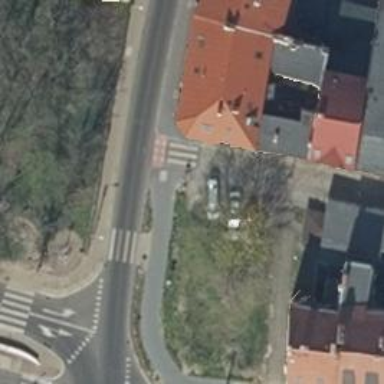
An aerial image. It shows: Marked zebra crossing on the road.